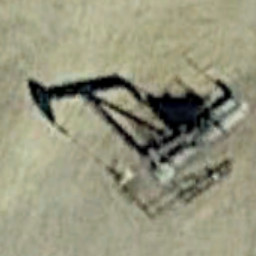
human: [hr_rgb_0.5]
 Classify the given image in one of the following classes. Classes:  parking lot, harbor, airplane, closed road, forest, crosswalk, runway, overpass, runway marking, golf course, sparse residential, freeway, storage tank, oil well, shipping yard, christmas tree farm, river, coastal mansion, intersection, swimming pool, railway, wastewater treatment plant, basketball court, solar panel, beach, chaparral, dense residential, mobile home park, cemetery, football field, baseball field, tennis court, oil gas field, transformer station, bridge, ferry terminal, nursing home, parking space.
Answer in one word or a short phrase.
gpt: oil well